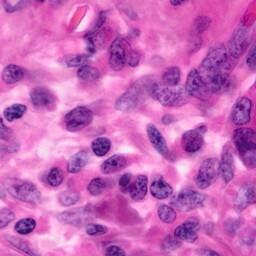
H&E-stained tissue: Pancreatic